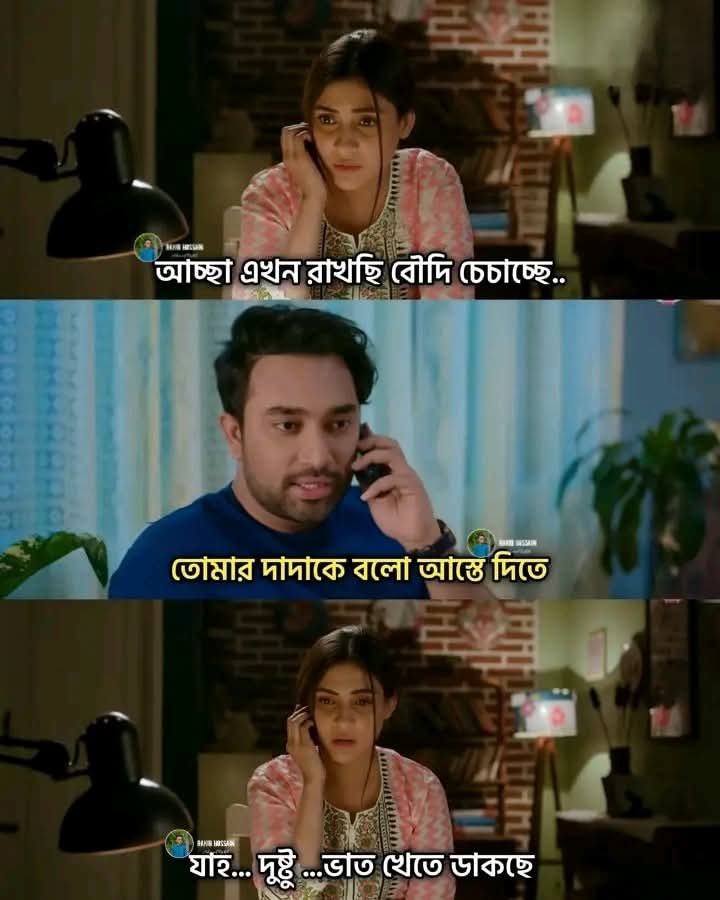
Text: আচ্ছা এখন রাখছি বৌদি চেচাচ্ছে..
তোমার দাদাকে বলো আস্তে দিতে
BAKIR HOSSAIN
যাহ... দুষ্টু ...ভাত খেতে ডাকছে
Label: Hate
Hate category: Personal Offence
Targeted group: Society